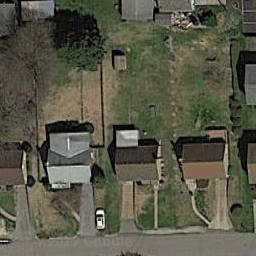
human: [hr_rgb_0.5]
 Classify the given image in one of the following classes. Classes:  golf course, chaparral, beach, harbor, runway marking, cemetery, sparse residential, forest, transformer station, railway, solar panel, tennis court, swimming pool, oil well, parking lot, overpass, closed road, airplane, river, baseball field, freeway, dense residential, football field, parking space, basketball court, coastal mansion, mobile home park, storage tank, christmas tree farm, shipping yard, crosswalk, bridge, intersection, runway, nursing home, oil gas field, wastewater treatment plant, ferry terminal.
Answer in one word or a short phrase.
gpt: sparse residential